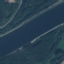
Land use / land cover class: River